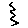
Label: zigzag